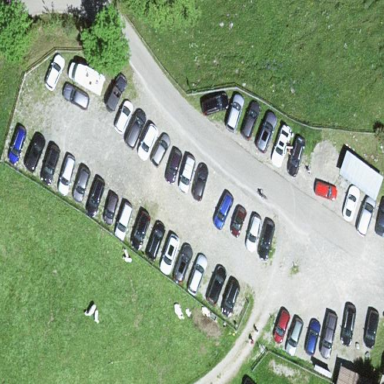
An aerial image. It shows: Parking area with gravel surface.